Field crop: maize
Growth stage: 2
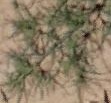
Species: salsola